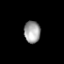
Tissue: prostate
Cell type: NK cells
Senescence score: 0.72
Nuclear area (px): 351
Mean DAPI intensity: 160.487